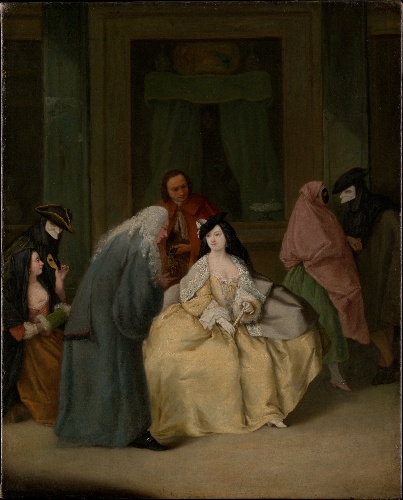
Title: The Meeting
Artist: Pietro Longhi (Pietro Falca)
Artist bio: Italian, Venice 1701–1785 Venice
Date: 1746
Object type: Painting
Classification: Paintings
Medium: Oil on canvas
Dimensions: 24 x 19 1/2 in. (61 x 49.5 cm)
Department: European Paintings
Credit line: Gift of Samuel H. Kress, 1936
Accession year: 1936
Repository: Metropolitan Museum of Art, New York, NY
Tags: Men|Women|Masks